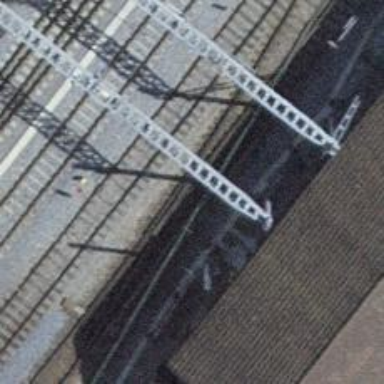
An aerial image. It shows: Railway siding with one electrified track and contact line for powering the train.